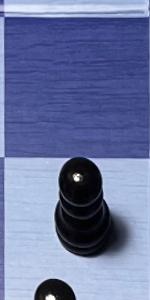
Label: Pawn_Black